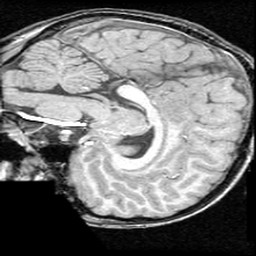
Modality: T1w
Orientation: sagittal
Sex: male
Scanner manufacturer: ge
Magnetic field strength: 1.5 T
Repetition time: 21 s
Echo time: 0.008 s